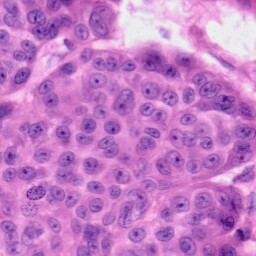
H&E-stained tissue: Skin